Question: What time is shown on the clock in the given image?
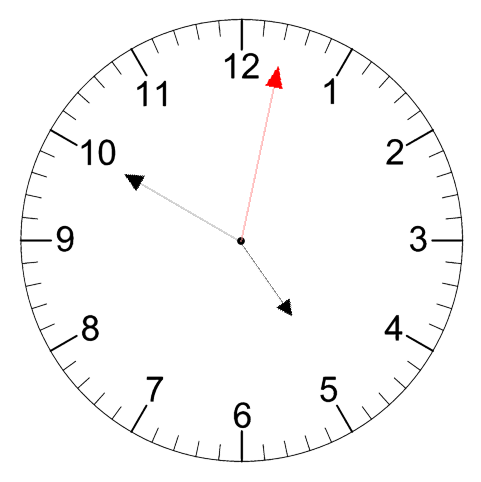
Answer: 04:50:02